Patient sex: F
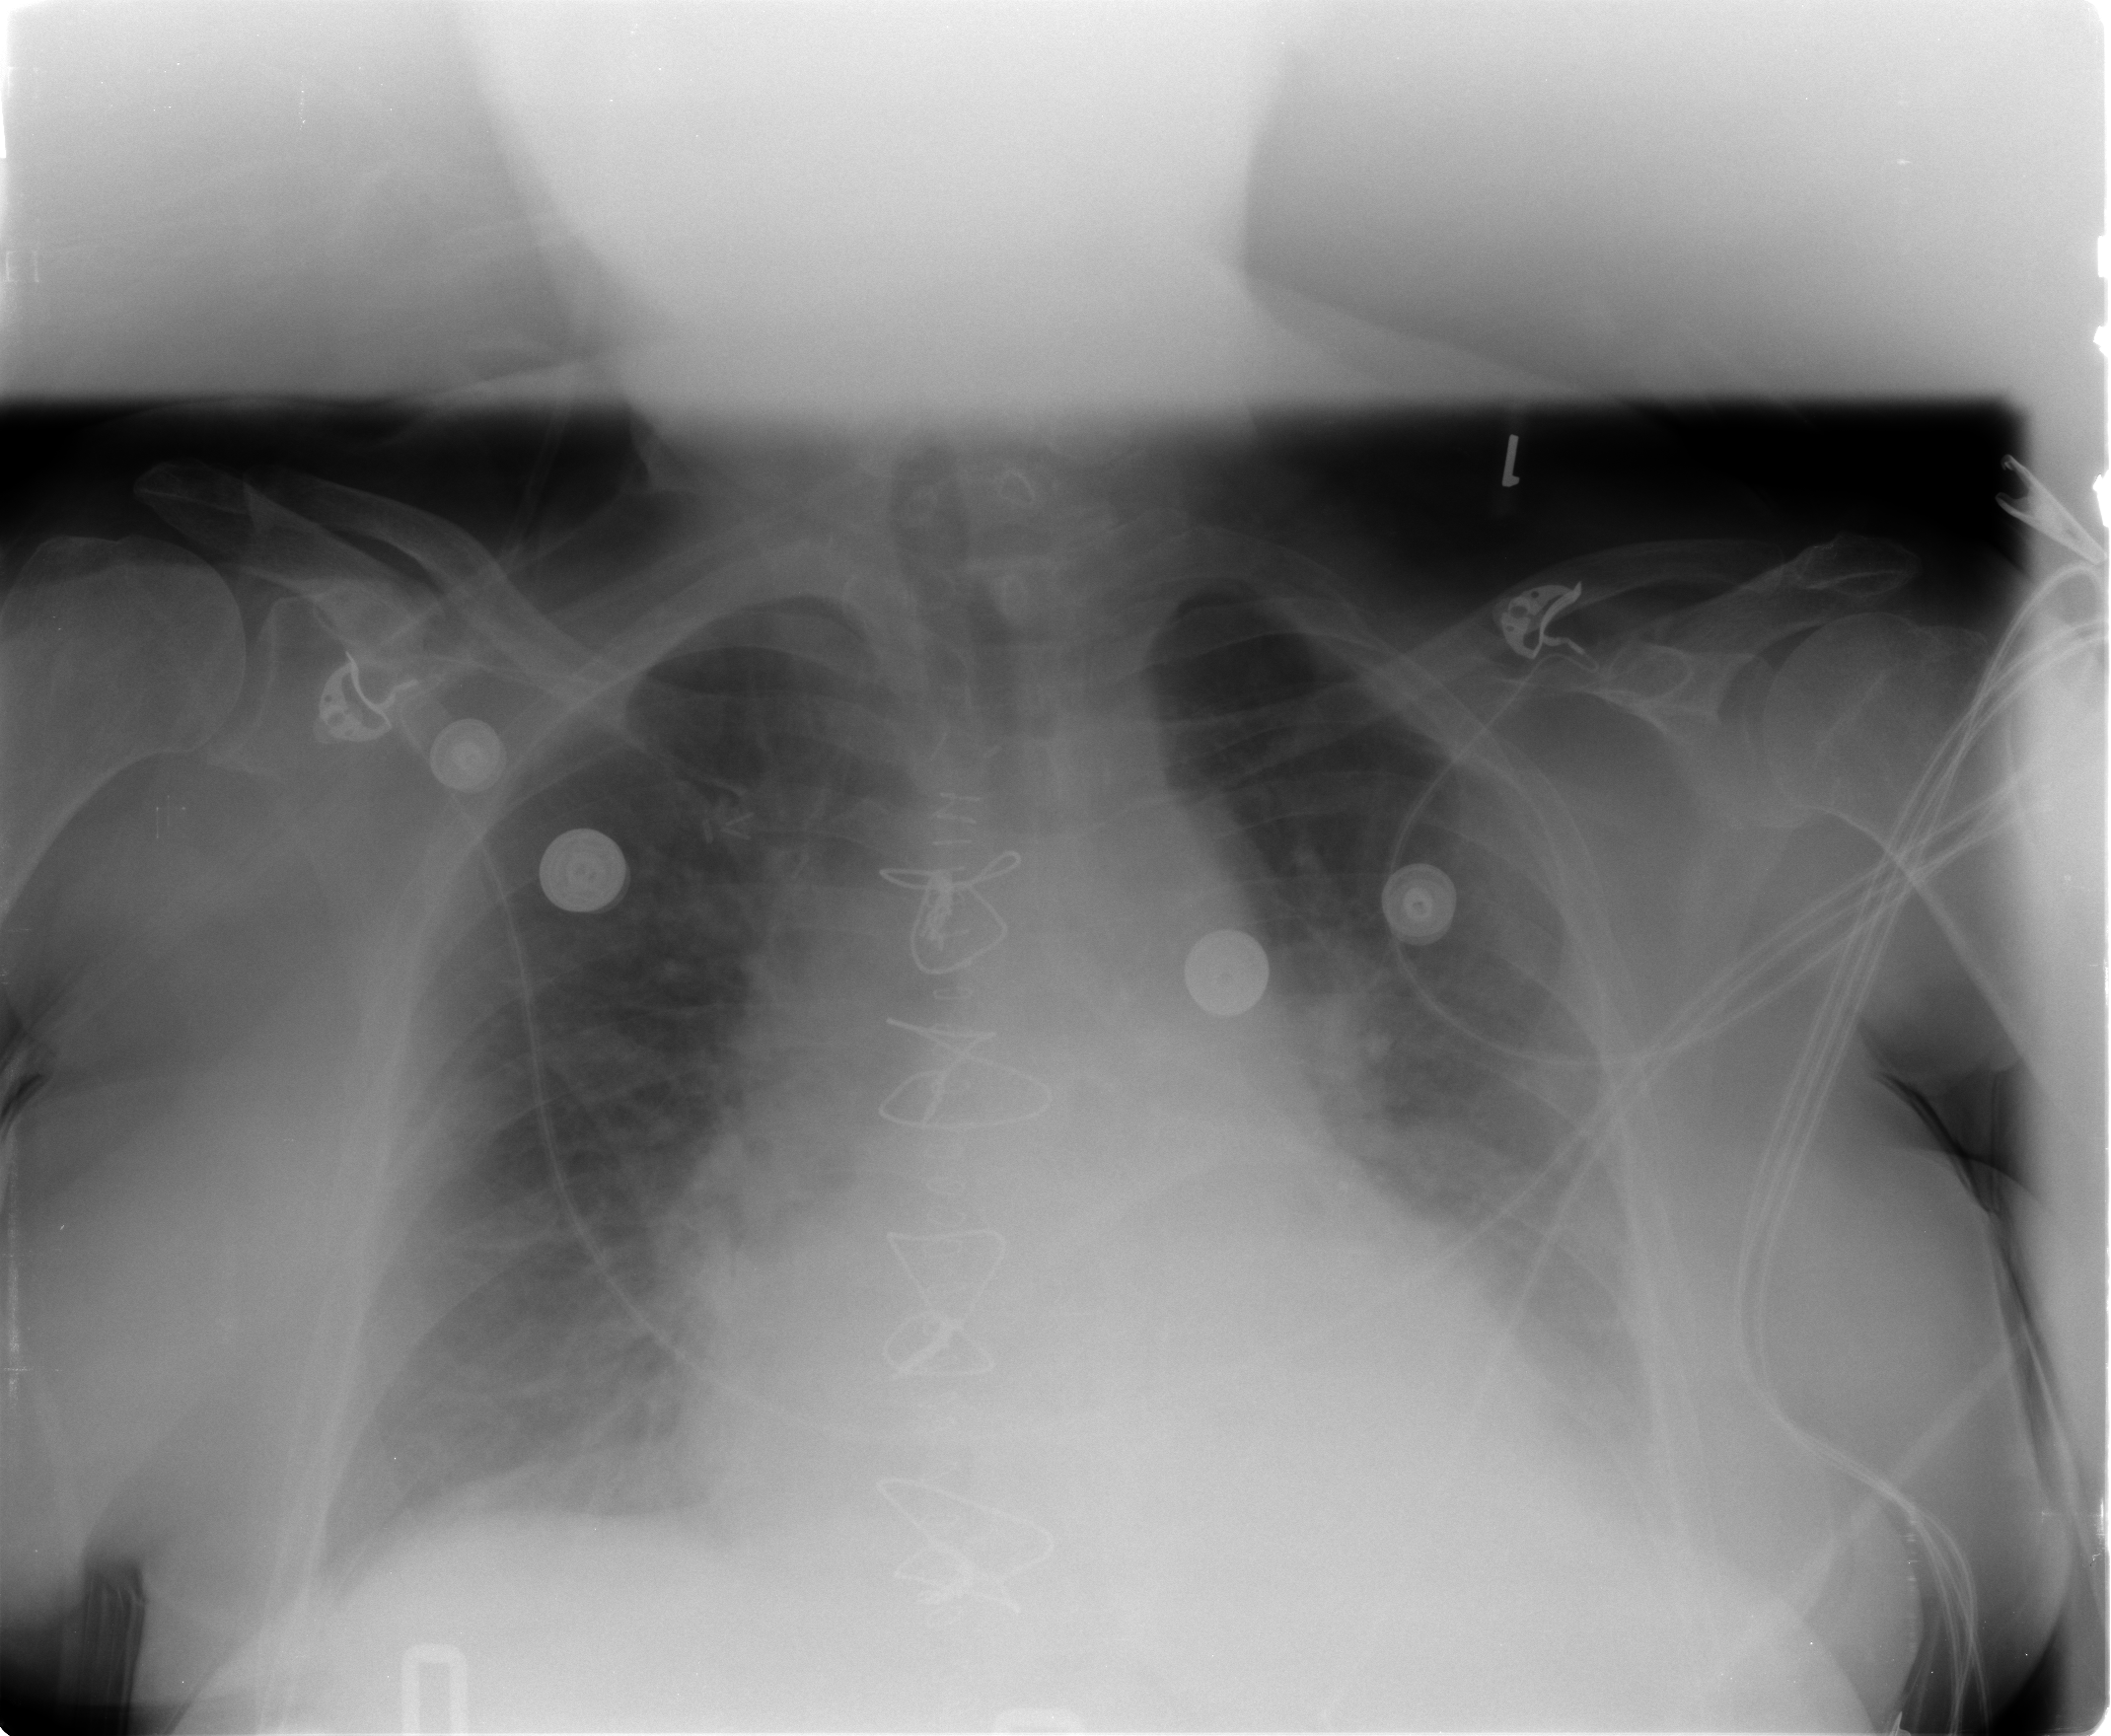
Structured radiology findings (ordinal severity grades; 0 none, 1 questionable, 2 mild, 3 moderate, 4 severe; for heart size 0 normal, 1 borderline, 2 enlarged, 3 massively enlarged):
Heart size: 2
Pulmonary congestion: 3
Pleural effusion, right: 2
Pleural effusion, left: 2
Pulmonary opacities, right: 1
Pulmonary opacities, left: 2
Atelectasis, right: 2
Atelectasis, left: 2